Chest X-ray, AP view. Patient: 58 years old, sex M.
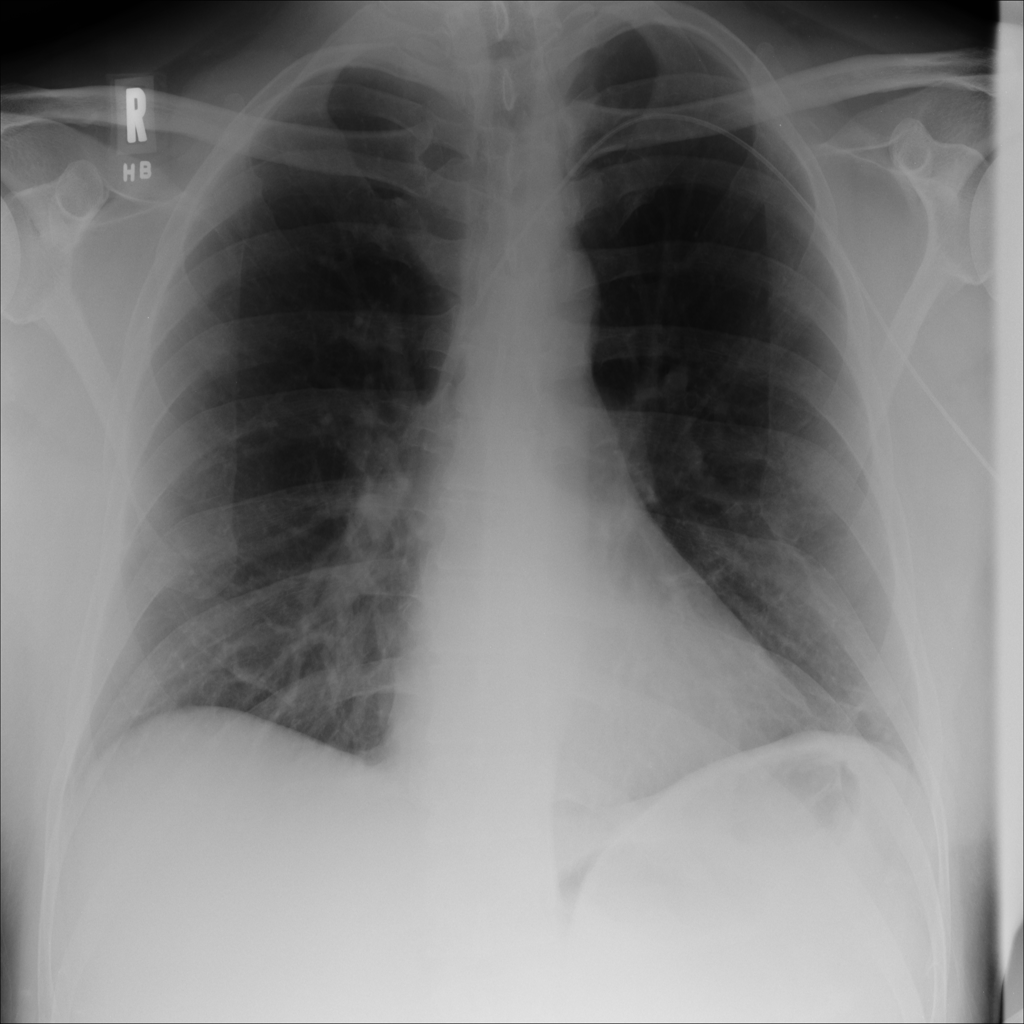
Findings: No Finding